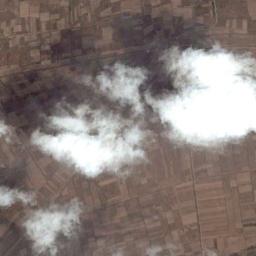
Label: cloud